Aerial crown-view tile of a tropical tree (Barro Colorado Island, Panama), acquired 20250818:
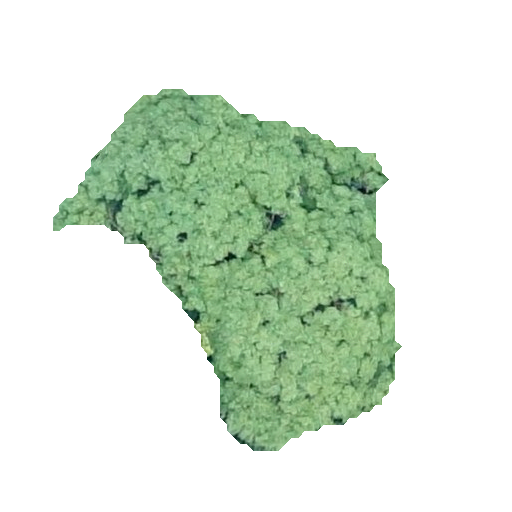
Species: Tabebuia rosea
GBIF accepted scientific name: Tabebuia rosea
Crown area: 103.676 m²